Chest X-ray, PA view. Patient: 43 years old, sex F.
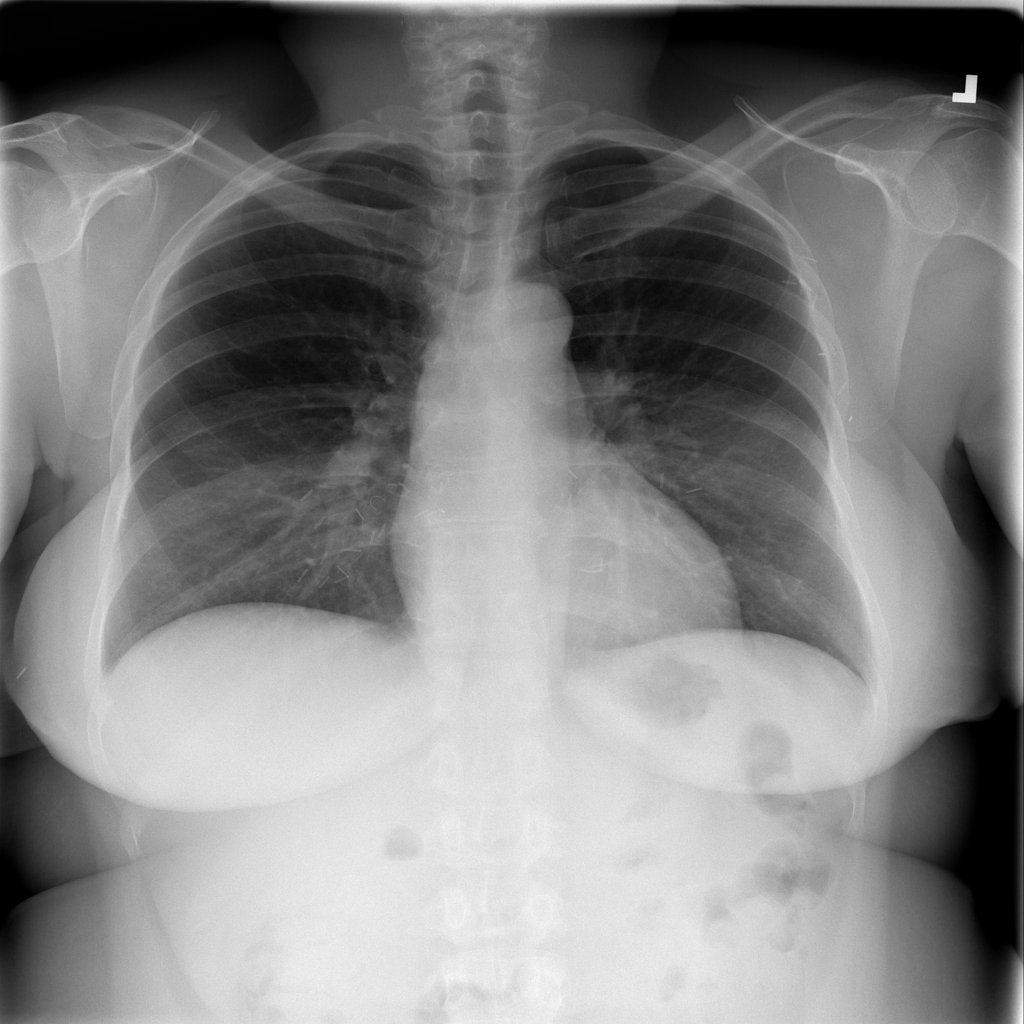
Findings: Infiltration